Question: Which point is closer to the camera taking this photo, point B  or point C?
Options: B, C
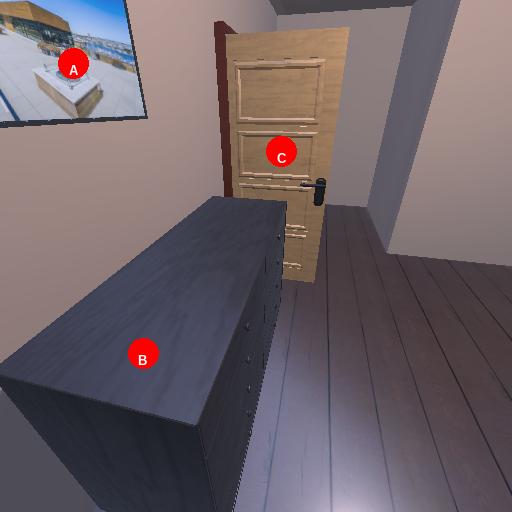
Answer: B